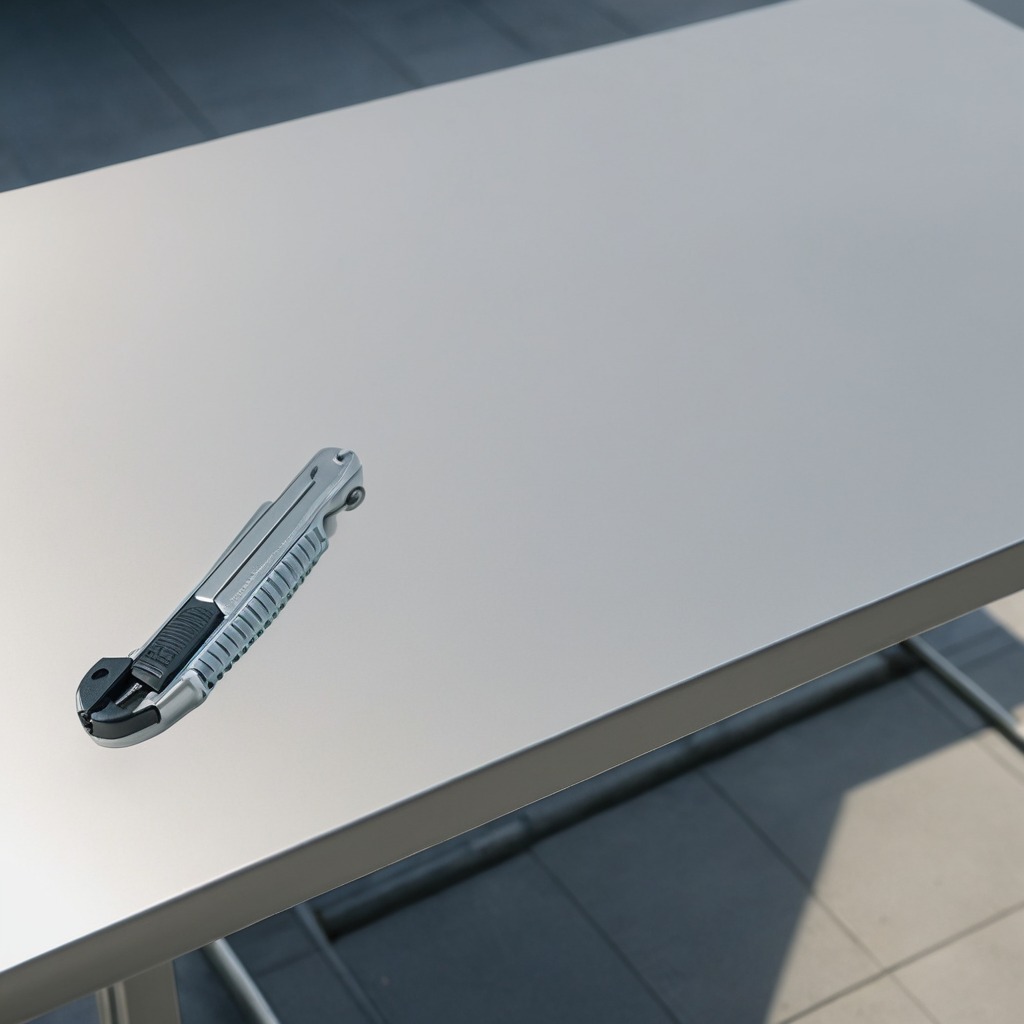
A utility knife lying on a clean utility table in a temporary outdoor tool station.